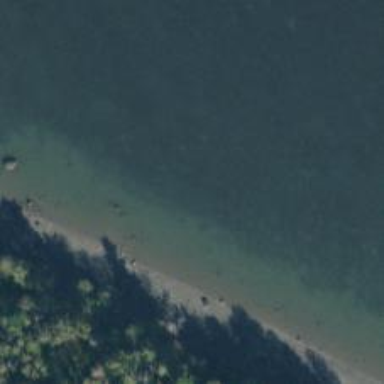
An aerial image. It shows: Beautiful beach with natural surroundings.